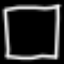
Label: square